Aerial crown-view tile of a tropical tree (Barro Colorado Island, Panama), acquired 20250818:
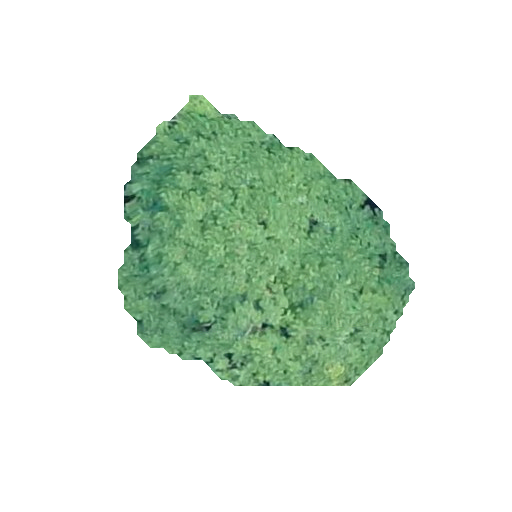
Species: Trattinnickia aspera
GBIF accepted scientific name: Trattinnickia aspera
Crown area: 86.176 m²